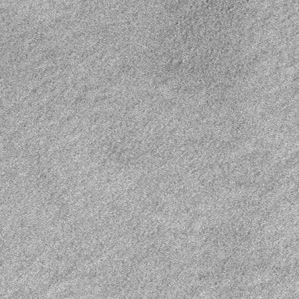
Label: frost